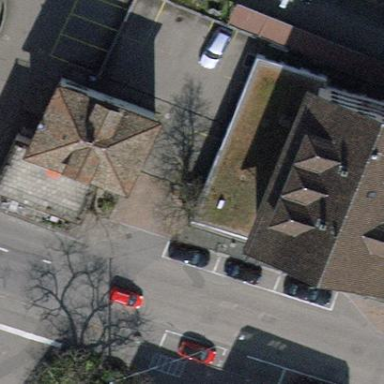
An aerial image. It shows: Beige building with flat brown roof.